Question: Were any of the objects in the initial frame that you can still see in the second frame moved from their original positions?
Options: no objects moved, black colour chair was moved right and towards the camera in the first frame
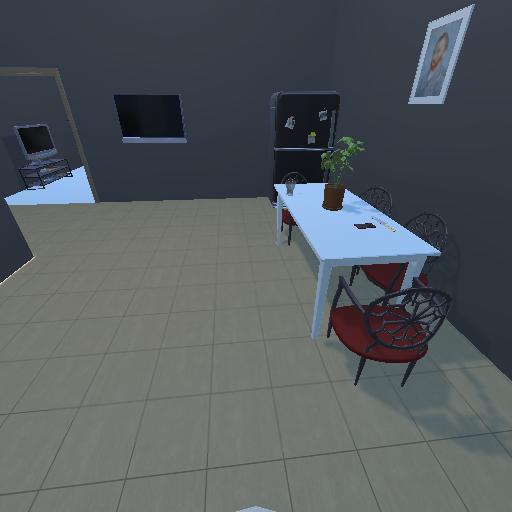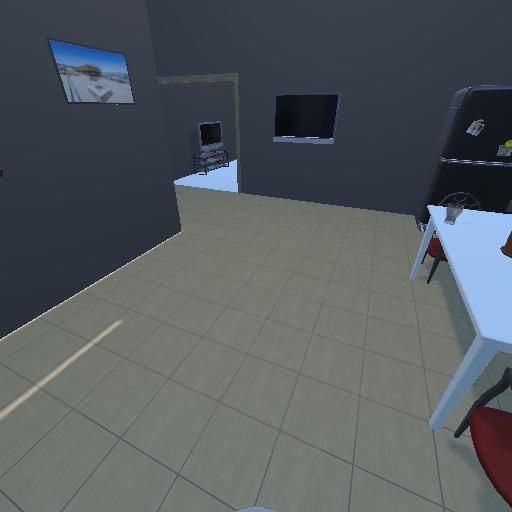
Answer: no objects moved